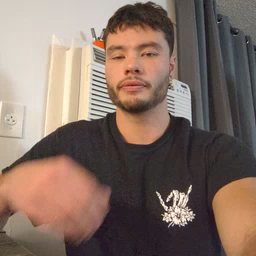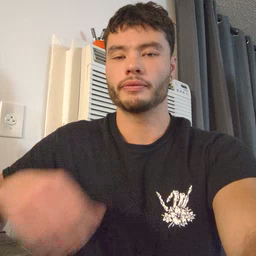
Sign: nap